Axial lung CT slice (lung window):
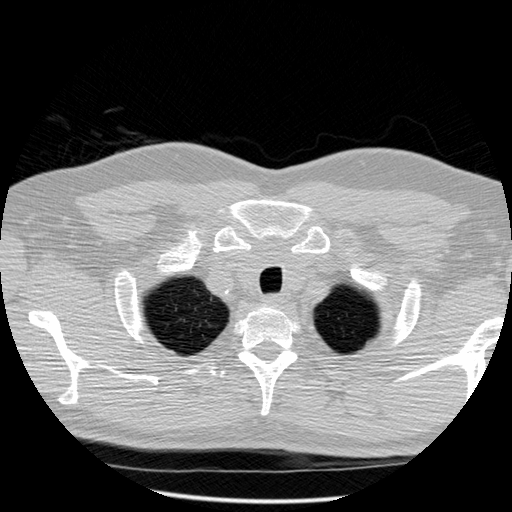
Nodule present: no